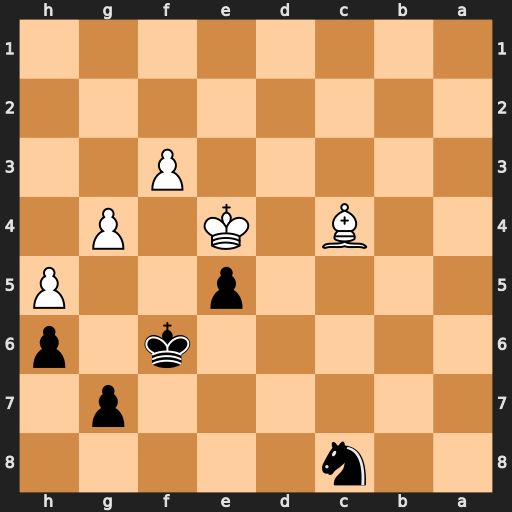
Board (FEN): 2n5/6p1/5k1p/4p2P/2B1K1P1/5P2/8/8
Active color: b
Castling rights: -
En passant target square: -
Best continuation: Nd6+ Kd3 Nxc4 Kxc4 Kg5 Kd5 Kf4